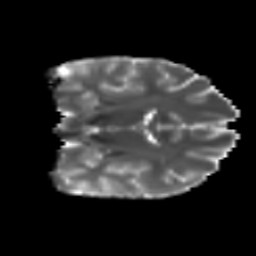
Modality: T2w
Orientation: coronal
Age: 18
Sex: male
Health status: ill
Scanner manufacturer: ge
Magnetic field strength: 3 T
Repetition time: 6.752 s
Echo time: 0.079 s